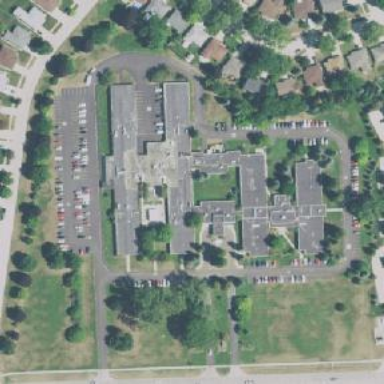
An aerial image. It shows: Nursing home.